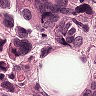
Metastatic tissue present: yes